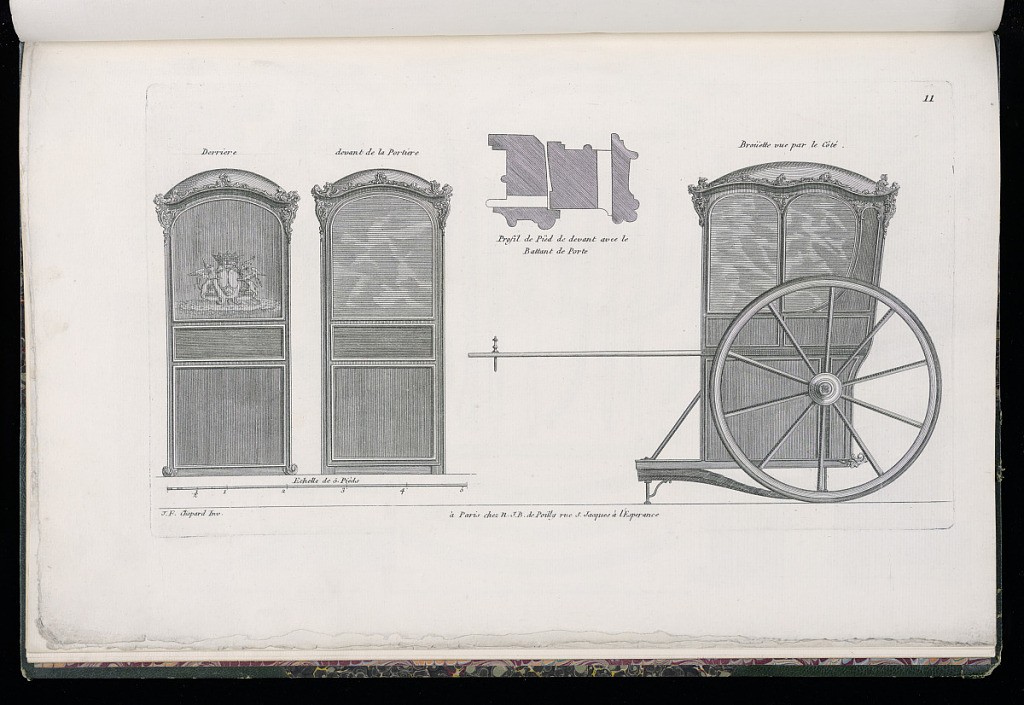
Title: Broüette vue par le Côté
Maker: Jean-François Chopard, French, active 18th century
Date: ca. 1750
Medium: Engraving on paper
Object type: Bound print
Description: Plate 2, Folio 2 of a series of 13 prints of designs for carriages or coaches. Carriage decorated with rocaille motifs, shown in elevation, with details of the various parts at upper left and upper right. The body of the coach consists of a single painted panel featuring a chinoiserie scene of a figure smoking a pipe and holding a monkey in a garden landscape.